Interaction volume radius: 5 \u00c5
Interaction volume height: 30 \u00c5
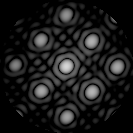
Disorder parameter: 0.05307